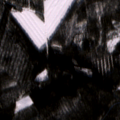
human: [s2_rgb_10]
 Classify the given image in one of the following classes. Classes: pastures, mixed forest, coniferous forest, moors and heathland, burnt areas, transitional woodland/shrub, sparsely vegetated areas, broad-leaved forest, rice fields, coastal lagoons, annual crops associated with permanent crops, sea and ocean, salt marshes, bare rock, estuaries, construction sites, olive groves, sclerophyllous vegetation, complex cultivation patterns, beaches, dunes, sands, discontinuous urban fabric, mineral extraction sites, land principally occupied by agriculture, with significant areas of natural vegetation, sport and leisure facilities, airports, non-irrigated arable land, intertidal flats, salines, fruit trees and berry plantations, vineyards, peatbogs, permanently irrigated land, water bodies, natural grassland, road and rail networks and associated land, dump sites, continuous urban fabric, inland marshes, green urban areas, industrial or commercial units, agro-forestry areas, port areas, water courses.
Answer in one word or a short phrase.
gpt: land principally occupied by agriculture, with significant areas of natural vegetation, coniferous forest, mixed forest, transitional woodland/shrub